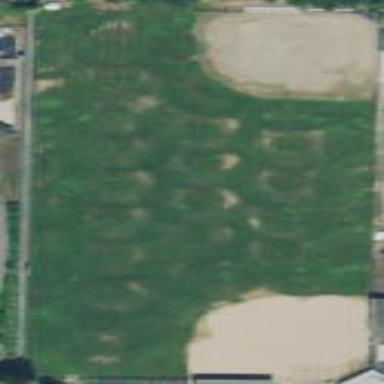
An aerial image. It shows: Baseball pitch for leisure and sports activities.